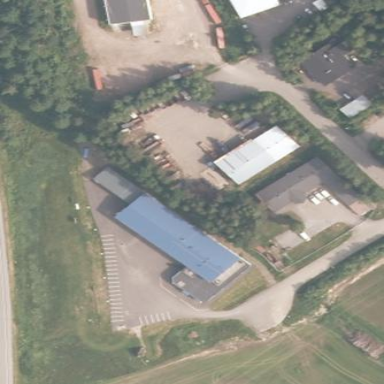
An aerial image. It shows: Commercial building.